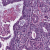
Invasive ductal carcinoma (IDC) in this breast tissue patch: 1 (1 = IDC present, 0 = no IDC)